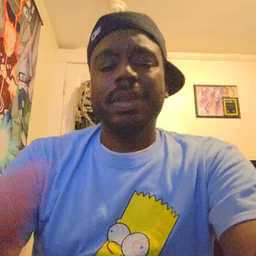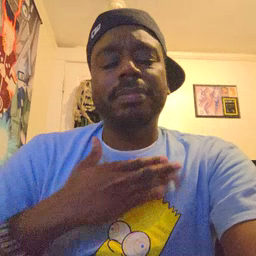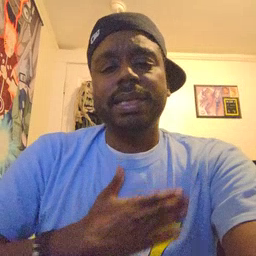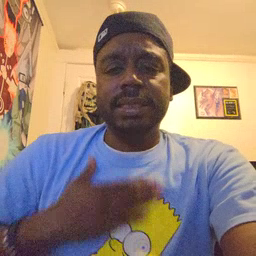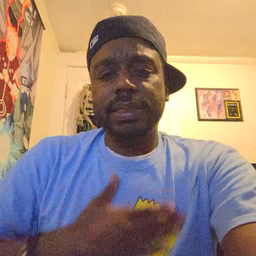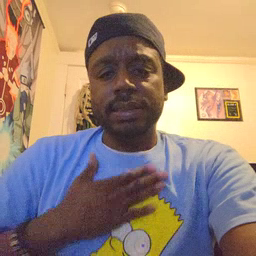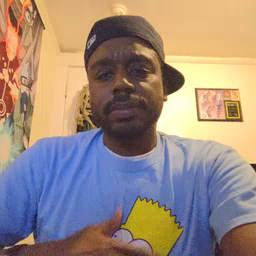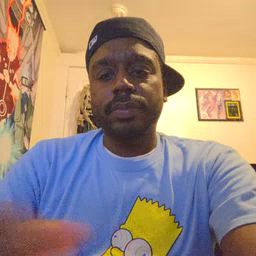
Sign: please